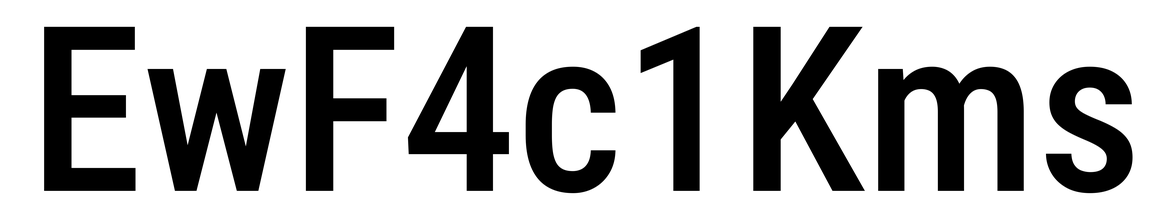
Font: Roboto_Condensed_Medium